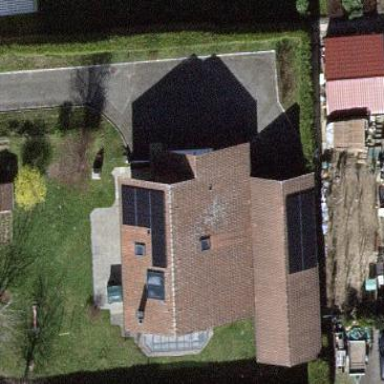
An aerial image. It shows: Simple house.